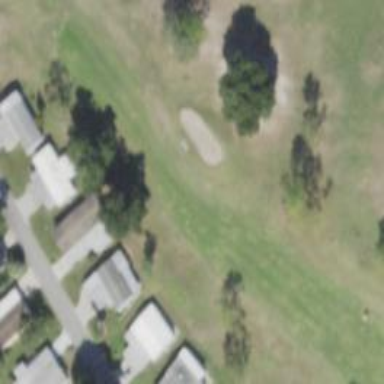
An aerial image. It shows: View of golf hole.